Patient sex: F
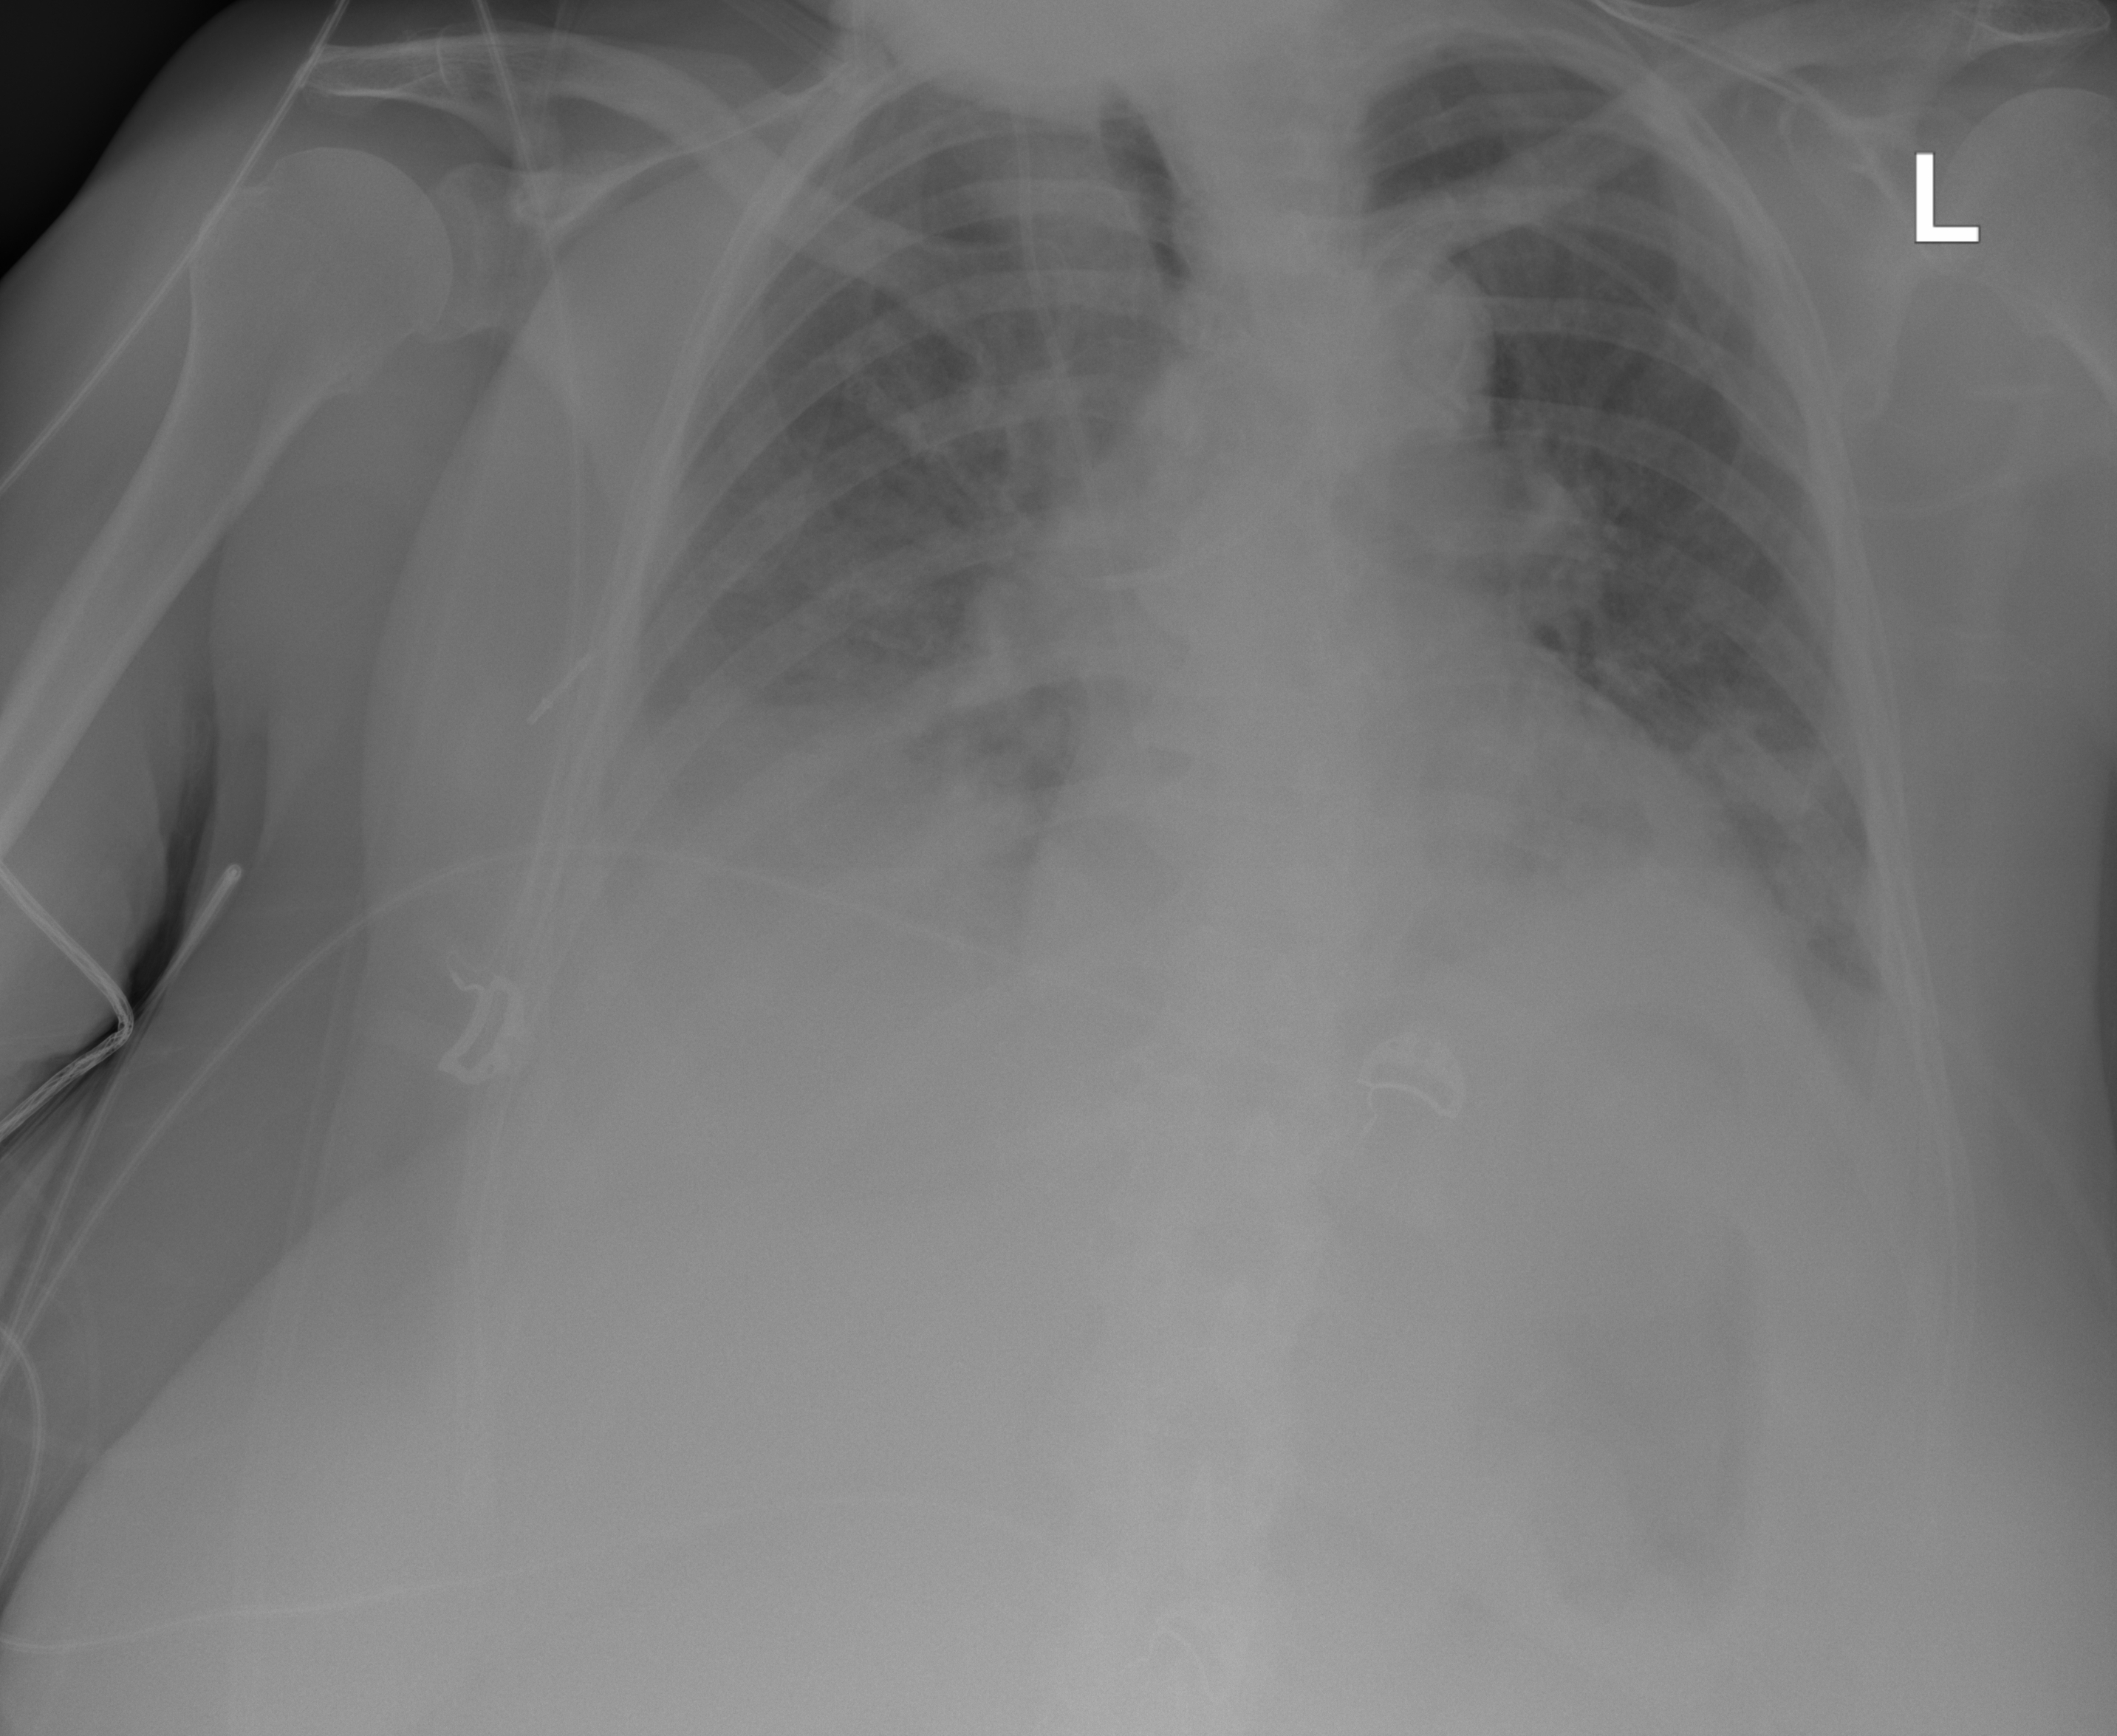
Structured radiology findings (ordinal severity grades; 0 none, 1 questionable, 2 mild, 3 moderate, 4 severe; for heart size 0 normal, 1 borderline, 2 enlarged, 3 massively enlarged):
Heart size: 2
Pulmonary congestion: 2
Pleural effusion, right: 3
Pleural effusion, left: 2
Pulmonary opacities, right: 0
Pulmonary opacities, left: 0
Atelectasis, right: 2
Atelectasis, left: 2